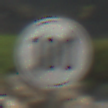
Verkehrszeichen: EndeGeschwindigkeit100
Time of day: MorningAfternoon
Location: Outdoor (Nature)
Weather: PartlyCloudy
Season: NotSpecified
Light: Natural